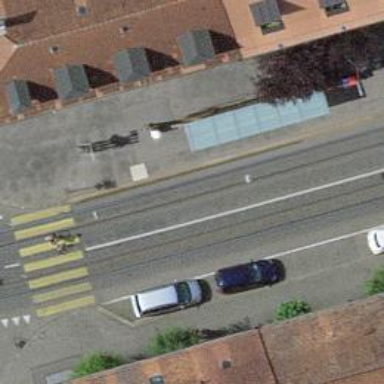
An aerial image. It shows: Tram stop with public transport stop position.